Field crop: maize
Growth stage: 2
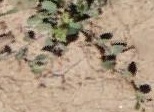
Species: convolvulus